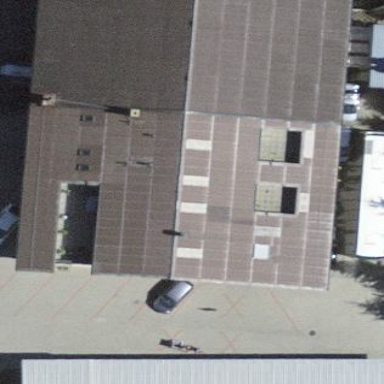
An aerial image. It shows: Commercial building.